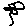
Label: flower